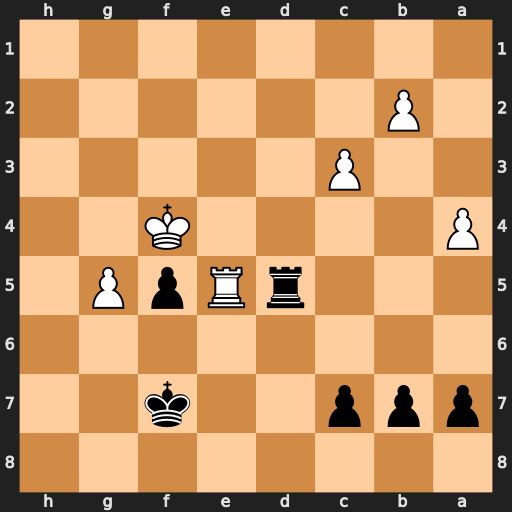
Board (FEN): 8/ppp2k2/8/3rRpP1/P4K2/2P5/1P6/8
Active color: b
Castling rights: -
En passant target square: -
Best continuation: Rxe5 Kxe5 Kg6 Kf4 c5